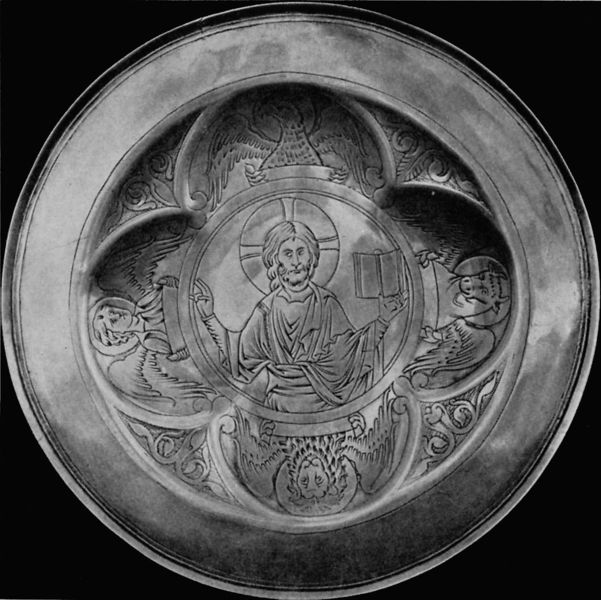
Titel: Patene zum Niello-Kelch von Iber
Standort: Herkunftsland: Niedersachsen(D Nds) (EU - D - Nds)
Institution: Hannover, Kestner-Museum
Schlagwörter: adler, flügel, hand, vogel, ornament, bart, bibel, gesicht, johannes, mensch, schale, silber, teller, hände, haare, engel, rand, metall, bronze, vier, zinn, zinnteller, buch, medaillon, kreuz, gravur, heiligenschein, nimbus, christus, segen, löwe, stier, symbole, kleeblatt, markus, apostel, evangelist, evangelium, evangelisten, lukas, matthäus, evangelistensymbole, menschr, tellerspiegel